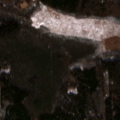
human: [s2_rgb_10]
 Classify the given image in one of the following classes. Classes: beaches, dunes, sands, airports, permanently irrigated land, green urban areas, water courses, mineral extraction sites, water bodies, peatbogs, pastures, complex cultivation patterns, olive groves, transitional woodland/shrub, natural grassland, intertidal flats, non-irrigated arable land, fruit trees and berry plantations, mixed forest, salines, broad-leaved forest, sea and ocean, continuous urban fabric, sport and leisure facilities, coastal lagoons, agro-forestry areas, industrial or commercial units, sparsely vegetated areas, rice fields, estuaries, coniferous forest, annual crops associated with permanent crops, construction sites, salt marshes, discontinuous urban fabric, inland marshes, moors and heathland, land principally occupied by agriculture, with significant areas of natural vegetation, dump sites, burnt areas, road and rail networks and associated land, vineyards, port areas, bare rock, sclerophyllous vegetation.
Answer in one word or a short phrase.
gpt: broad-leaved forest, mixed forest, transitional woodland/shrub, peatbogs